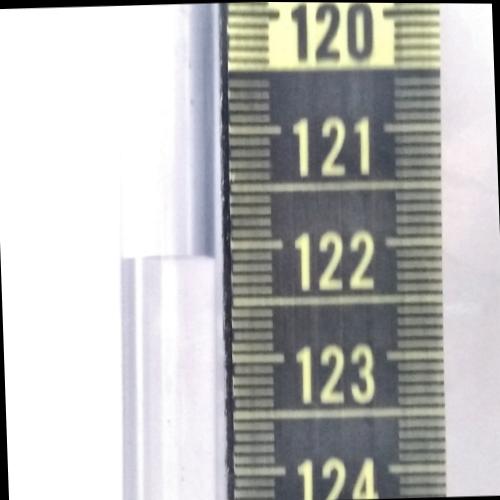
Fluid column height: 122.1 cm